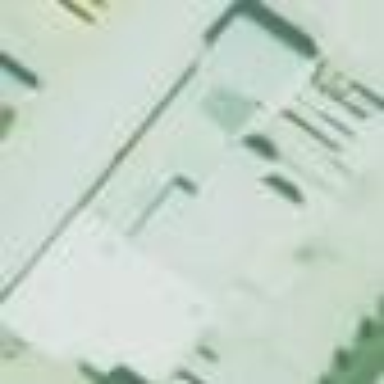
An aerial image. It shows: Service building.